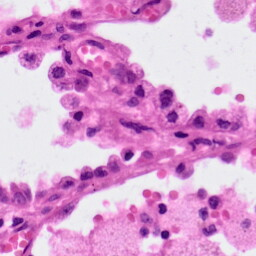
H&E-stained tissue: Lung